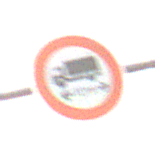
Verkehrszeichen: TatsaechlicheLaenge
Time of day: SunriseSunset
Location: Outdoor (Suburban)
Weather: PartlyCloudy
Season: NotSpecified
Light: Natural